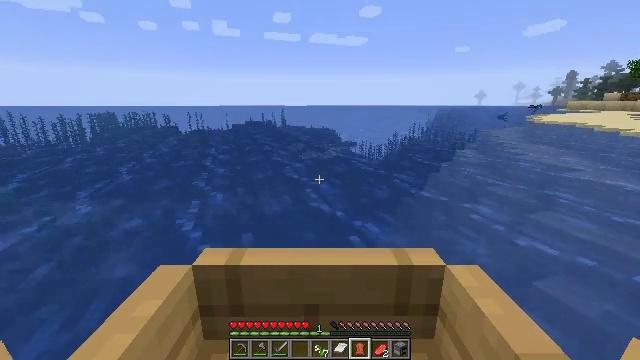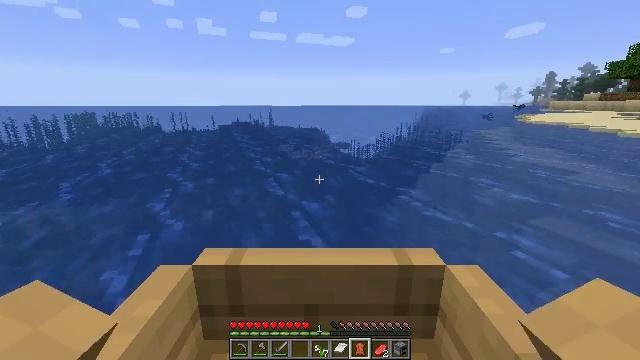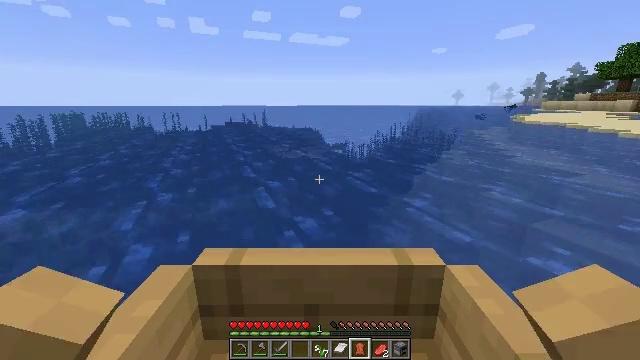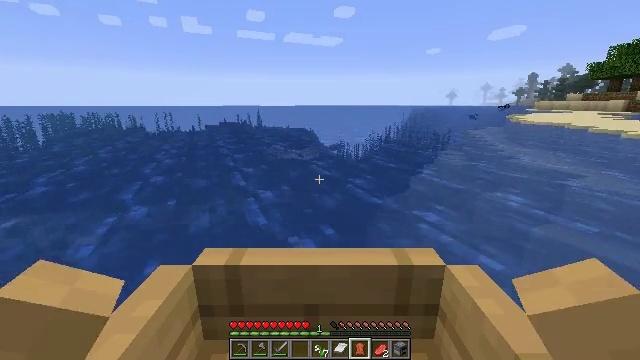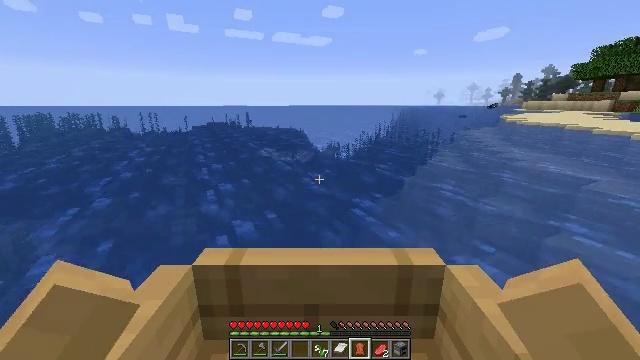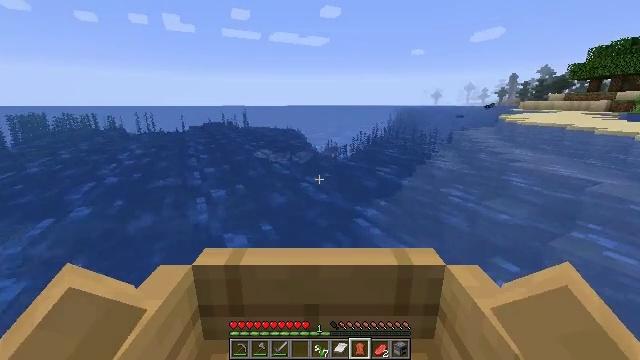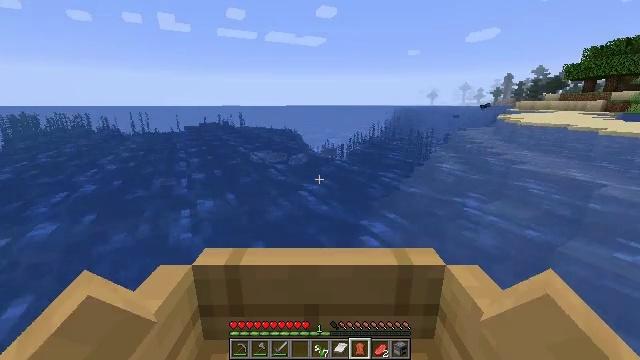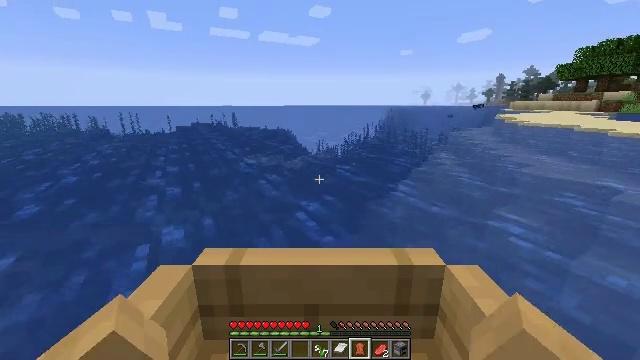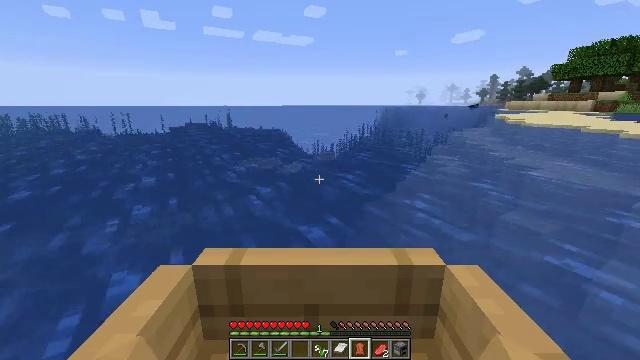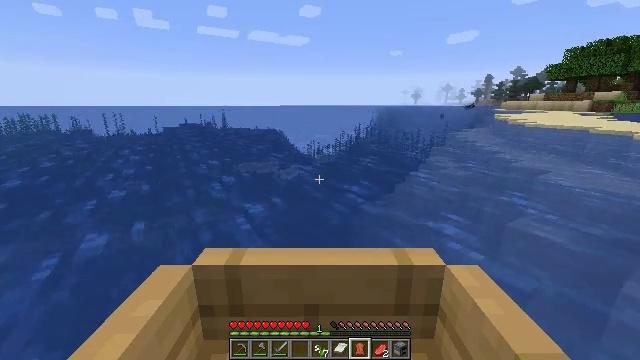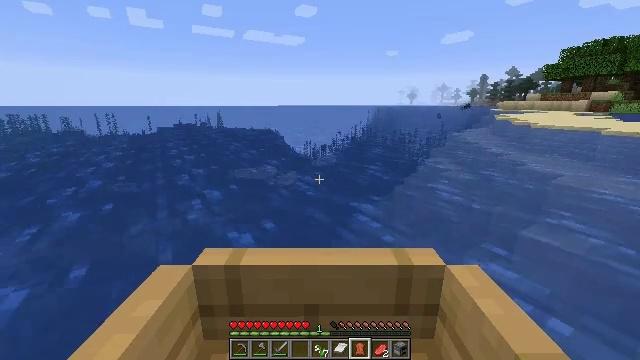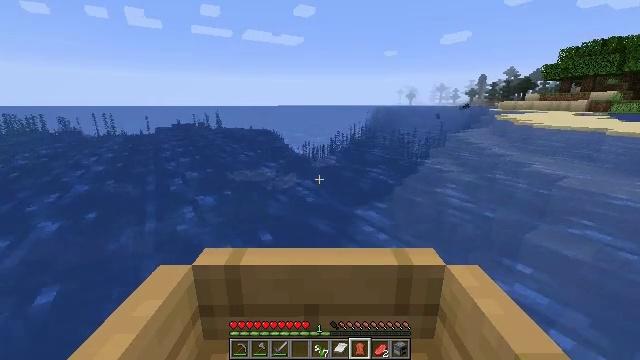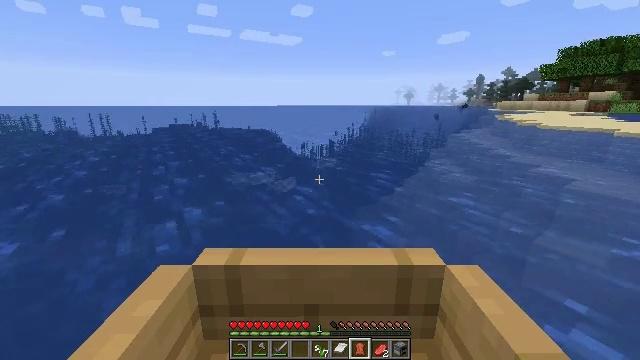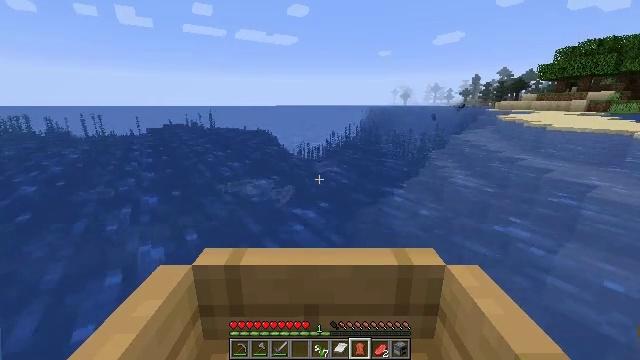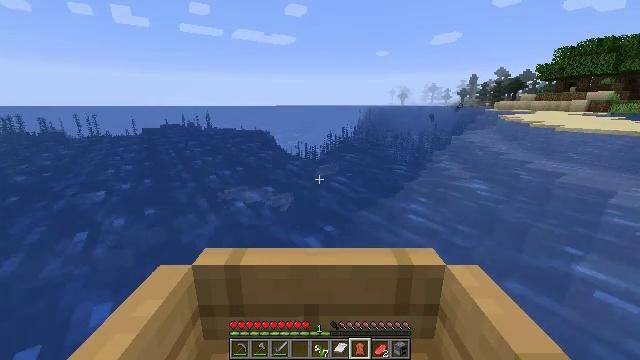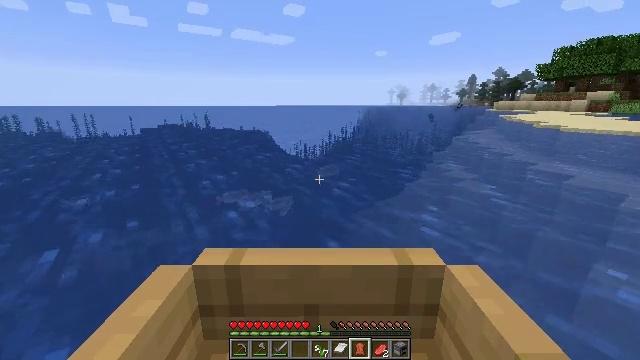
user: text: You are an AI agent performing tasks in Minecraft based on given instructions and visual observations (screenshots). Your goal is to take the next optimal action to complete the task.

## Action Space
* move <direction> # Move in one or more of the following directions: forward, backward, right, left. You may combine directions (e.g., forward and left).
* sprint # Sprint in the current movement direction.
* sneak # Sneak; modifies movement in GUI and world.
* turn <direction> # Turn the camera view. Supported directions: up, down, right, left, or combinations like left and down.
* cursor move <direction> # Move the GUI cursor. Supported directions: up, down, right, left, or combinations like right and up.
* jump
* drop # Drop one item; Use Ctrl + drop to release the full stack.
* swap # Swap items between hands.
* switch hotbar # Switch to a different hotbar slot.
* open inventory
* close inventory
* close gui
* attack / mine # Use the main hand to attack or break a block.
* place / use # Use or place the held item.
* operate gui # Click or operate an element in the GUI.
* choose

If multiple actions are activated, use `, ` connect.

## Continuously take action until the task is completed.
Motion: motion action
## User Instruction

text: Check crafting table to make white dye.
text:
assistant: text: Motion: move forward
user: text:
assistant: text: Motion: move forward
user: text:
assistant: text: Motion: move forward
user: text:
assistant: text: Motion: move forward
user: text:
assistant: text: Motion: move forward
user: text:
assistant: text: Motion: move forward
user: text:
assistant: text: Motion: move forward
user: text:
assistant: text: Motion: move forward
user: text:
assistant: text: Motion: move forward
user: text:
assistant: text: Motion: move forward
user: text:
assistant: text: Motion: move forward
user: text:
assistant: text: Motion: move forward
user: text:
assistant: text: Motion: move forward
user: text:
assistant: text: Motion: move forward
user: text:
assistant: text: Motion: move forward
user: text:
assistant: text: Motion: move forward
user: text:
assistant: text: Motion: move forward
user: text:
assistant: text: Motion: move forward
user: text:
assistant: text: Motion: move forward
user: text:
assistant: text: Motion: move forward
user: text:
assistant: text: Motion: move forward
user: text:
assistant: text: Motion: move forward
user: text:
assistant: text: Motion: move forward
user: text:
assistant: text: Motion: move forward
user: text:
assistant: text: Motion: move forward
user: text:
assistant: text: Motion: move forward
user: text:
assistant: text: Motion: move forward
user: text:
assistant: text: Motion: move forward
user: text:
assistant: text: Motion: move forward
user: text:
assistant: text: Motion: move forward